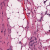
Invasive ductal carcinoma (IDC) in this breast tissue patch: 1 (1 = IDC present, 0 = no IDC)